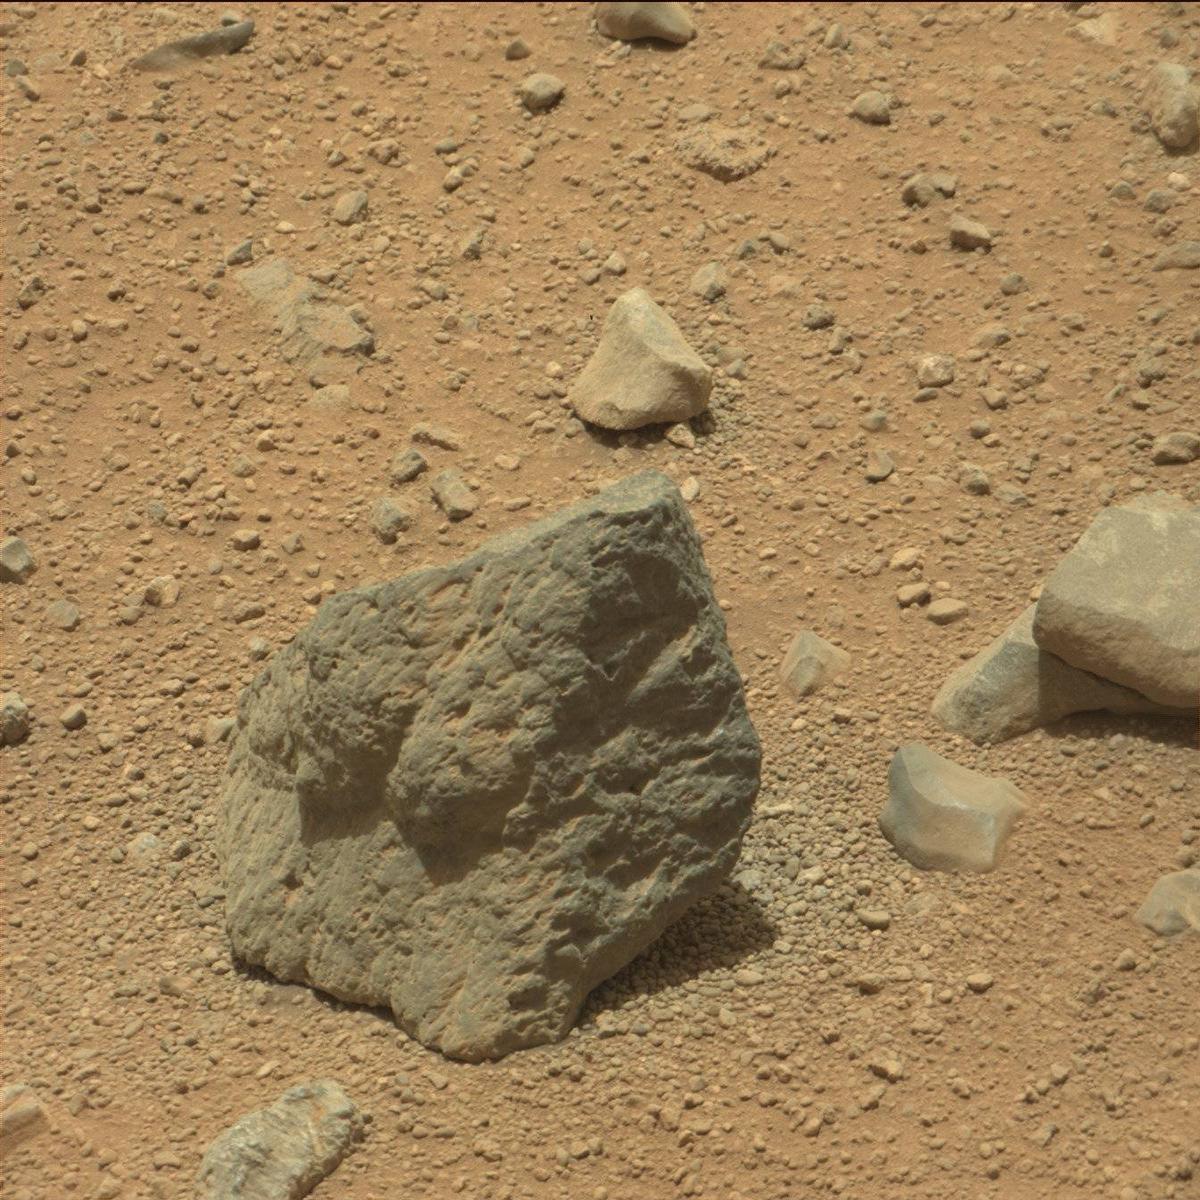
Terrain classes present: Bedrock, Rock, Sand / Soil